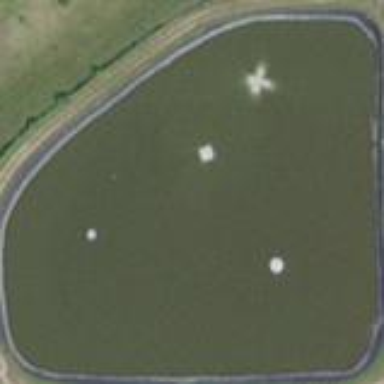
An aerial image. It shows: Picturesque pond located within basin area.